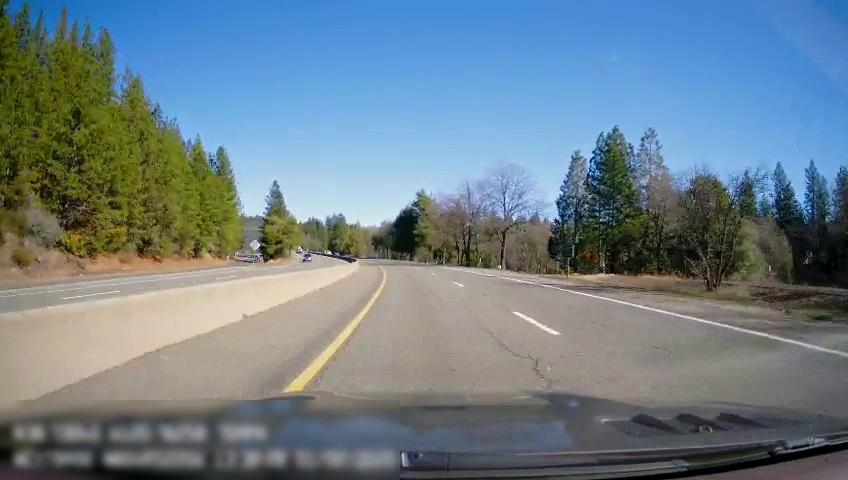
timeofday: Day
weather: Sunny
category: Drivable Space
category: Drivable Space
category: Vehicles | Truck
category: Lanes | Current Lane
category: Lanes | Current Lane
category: Lanes | Alternate Lane
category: Lanes | Opposite Lane
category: Lanes | Opposite Lane
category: Lanes | Opposite Lane